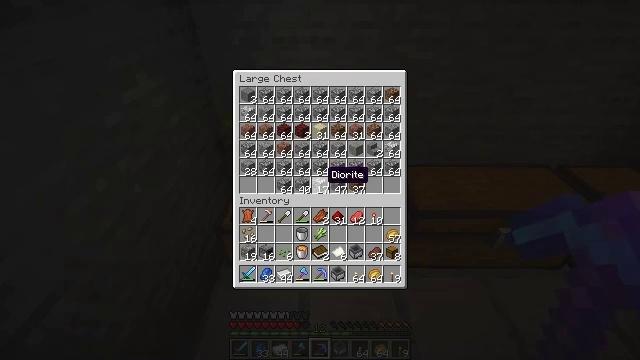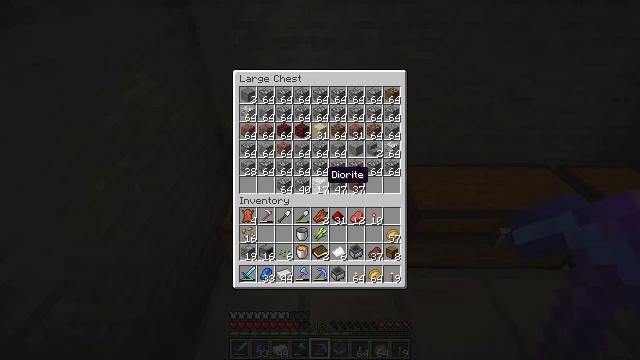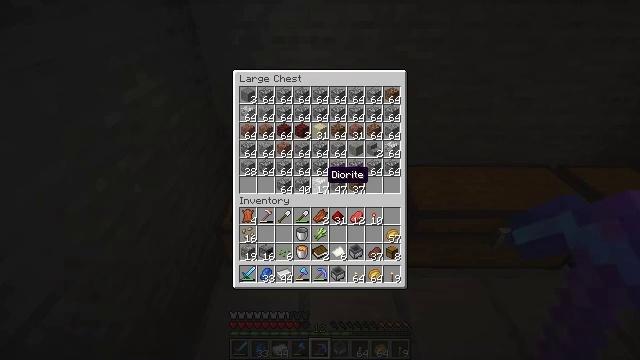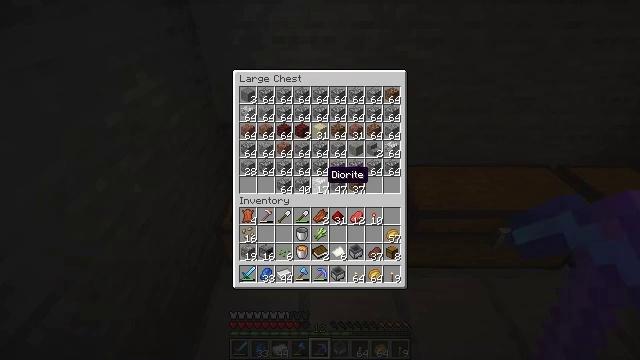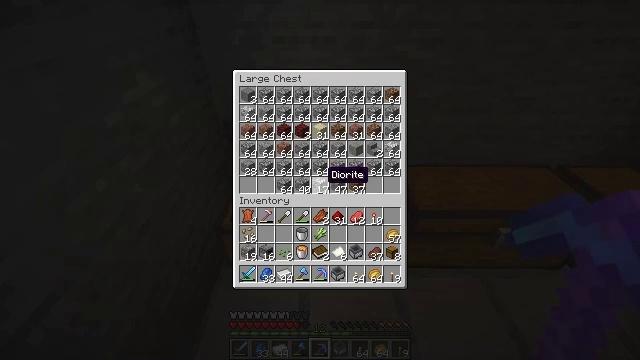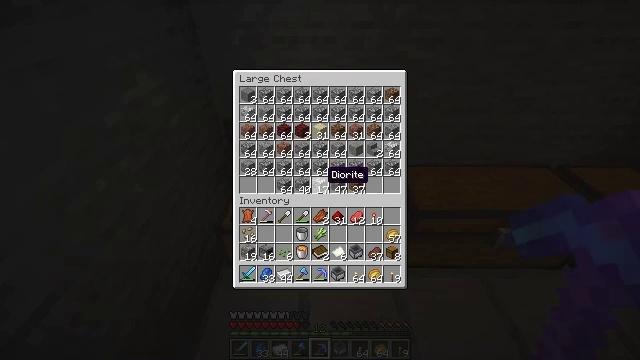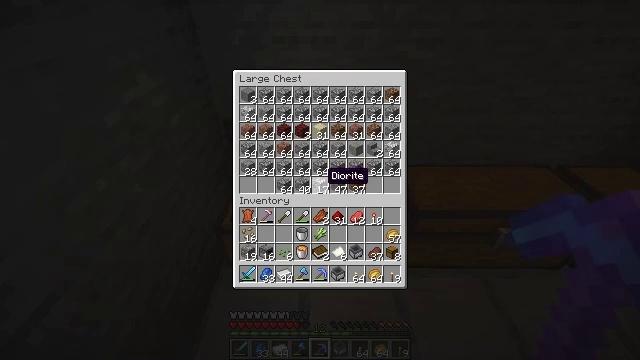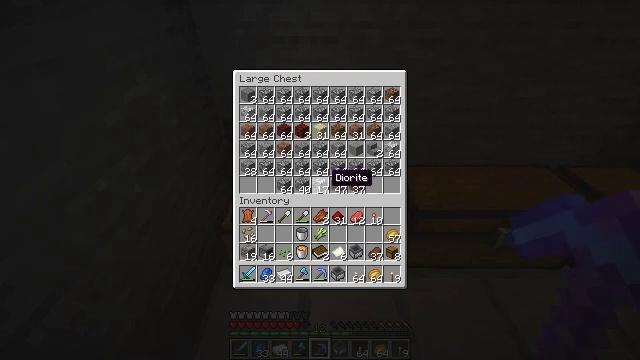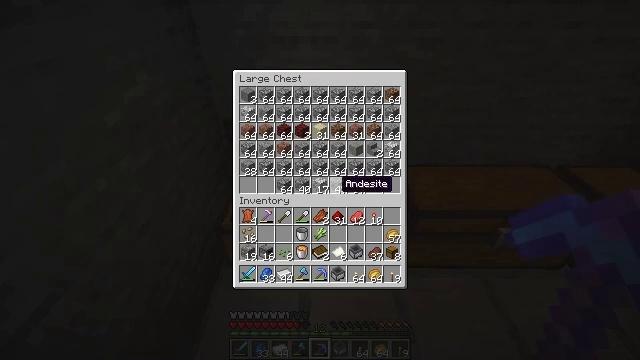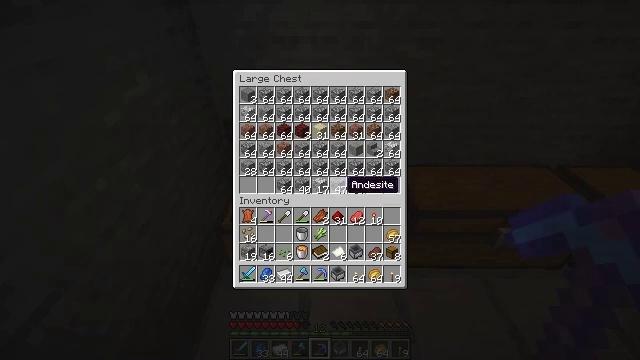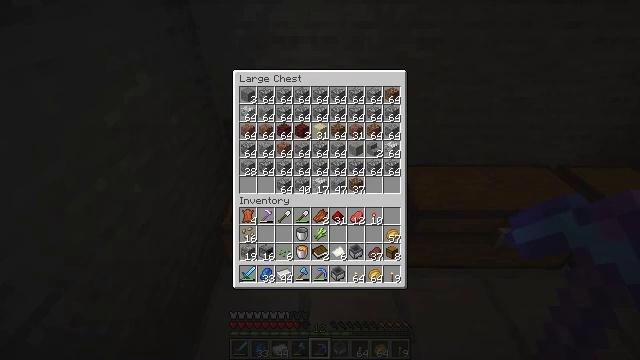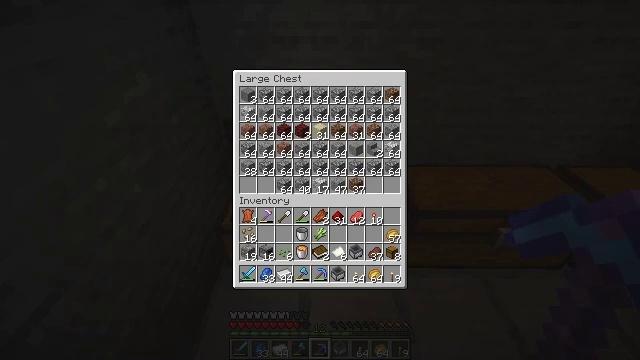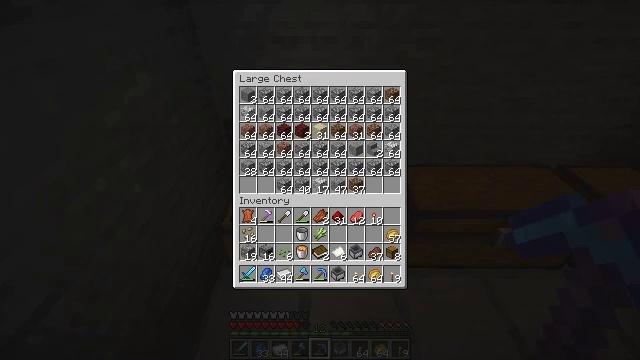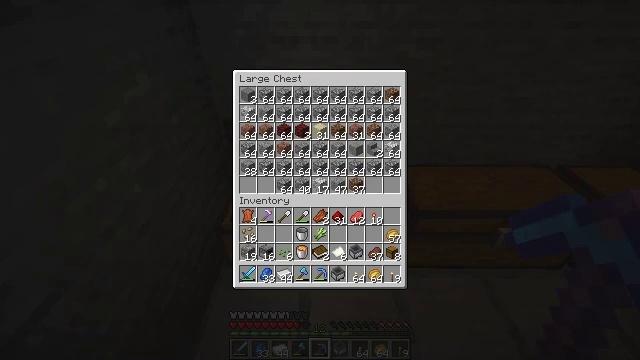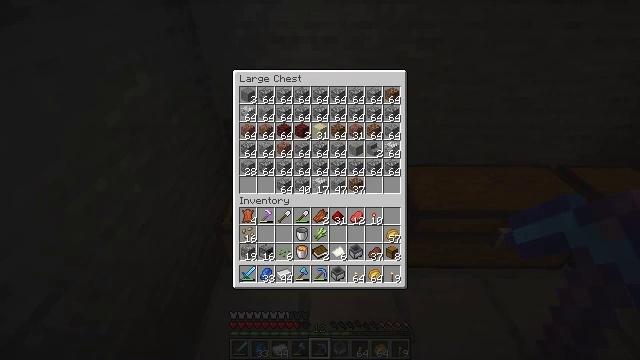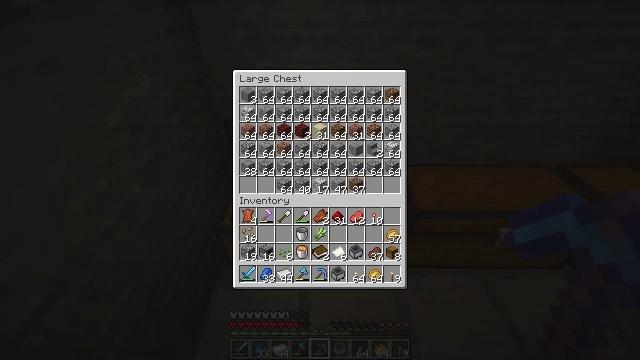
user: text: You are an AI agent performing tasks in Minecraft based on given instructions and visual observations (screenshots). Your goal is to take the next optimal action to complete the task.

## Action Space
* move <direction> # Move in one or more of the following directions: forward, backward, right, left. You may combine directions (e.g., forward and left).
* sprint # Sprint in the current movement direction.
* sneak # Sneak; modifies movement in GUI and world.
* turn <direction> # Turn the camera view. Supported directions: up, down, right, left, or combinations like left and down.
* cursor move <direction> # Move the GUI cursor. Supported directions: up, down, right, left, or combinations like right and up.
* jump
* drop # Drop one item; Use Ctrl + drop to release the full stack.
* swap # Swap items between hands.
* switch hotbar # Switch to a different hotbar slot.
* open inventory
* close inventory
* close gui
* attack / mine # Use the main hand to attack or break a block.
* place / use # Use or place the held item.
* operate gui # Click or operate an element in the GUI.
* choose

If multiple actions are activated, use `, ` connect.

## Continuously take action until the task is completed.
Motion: motion action
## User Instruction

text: Drop a diamond pickaxe.
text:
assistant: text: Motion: no_op
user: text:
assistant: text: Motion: no_op
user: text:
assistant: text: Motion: no_op
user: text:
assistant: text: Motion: no_op
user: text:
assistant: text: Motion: no_op
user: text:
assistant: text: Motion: no_op
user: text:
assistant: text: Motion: no_op
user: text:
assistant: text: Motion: turn right
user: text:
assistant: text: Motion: no_op
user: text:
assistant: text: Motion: no_op
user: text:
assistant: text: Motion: turn right
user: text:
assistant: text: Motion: turn right
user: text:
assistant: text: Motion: no_op
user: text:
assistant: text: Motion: no_op
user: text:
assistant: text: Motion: no_op
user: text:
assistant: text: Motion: no_op
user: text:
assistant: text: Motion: no_op
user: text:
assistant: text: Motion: no_op
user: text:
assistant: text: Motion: no_op
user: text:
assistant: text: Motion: no_op
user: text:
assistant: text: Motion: no_op
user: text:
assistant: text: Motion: turn left
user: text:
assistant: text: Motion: turn left
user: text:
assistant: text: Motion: no_op
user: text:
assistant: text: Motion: no_op
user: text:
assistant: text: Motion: no_op
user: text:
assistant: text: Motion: no_op
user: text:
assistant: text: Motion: no_op
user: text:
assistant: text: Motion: no_op
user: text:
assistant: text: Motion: no_op